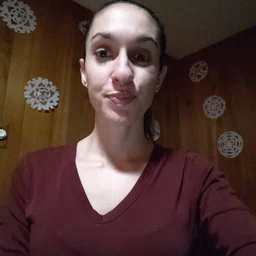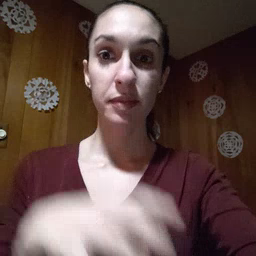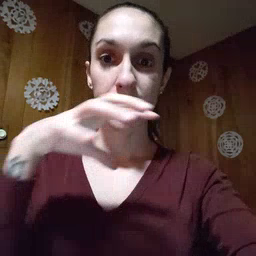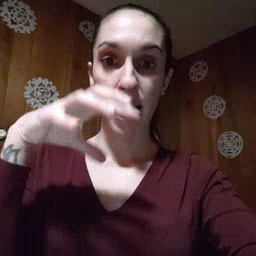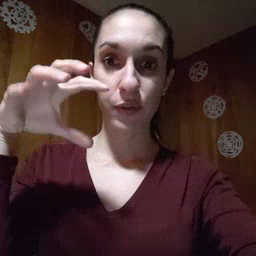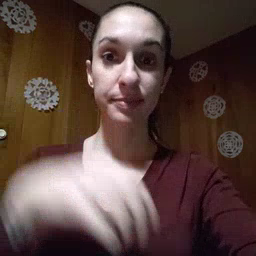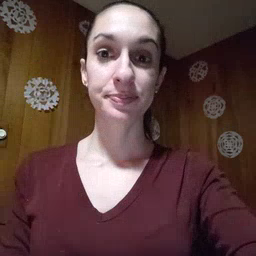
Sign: cloud